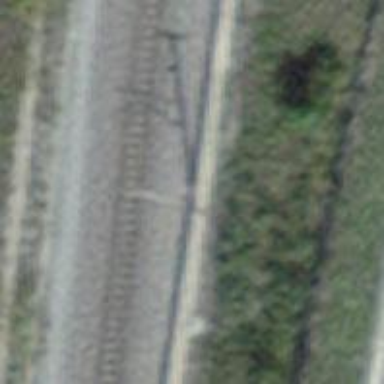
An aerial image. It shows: Catenary mast for power lines.